Question: I need a way to find what time it will be after the "unknown" amount of time for the ore to be done.
After you start the timer it needs to calculate when to send the local notification.
I need a way so the app can be completely closed and still notify them.
Thanks
This is the error I get when I implement the "" code.

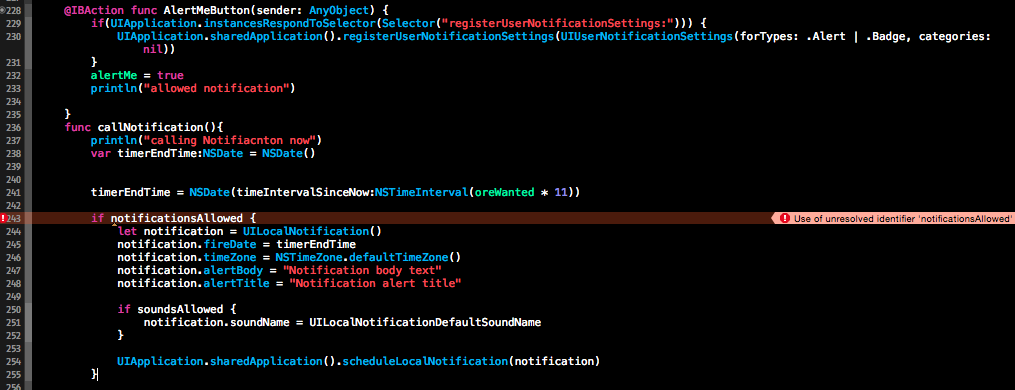
Answer: To calculate the endtime you can use
'''
timerEndTime = NSDate(timeIntervalSinceNow:NSTimeInterval(oreWanted * 11))
'''
So you get a 'NSDate' object. Now you can fire a 'UILocalNotification' at that calculated time:
You need to ask for notification permissions when your app starts up. I have simplified this here with 'notificationsAllowed' and 'soundsAllowed' which are boolean variables in my AppDelegate.
'''
let appDelegate = UIApplication.sharedApplication.delegate as! AppDelegate
if appDelegate.notificationsAllowed {
let notification = UILocalNotification()
notification.fireDate = timerEndTime
notification.timeZone = NSTimeZone.defaultTimeZone()
notification.alertBody = "Notification body text"
notification.alertTitle = "Notification alert title"
if appDelegate.soundsAllowed {
notification.soundName = UILocalNotificationDefaultSoundName
}
UIApplication.sharedApplication().scheduleLocalNotification(notification)
}
'''
---
Register the app for notifications in AppDelegate:
'''
class AppDelegate: UIResponder, UIApplicationDelegate {
var window: UIWindow?
var notificationsAllowed = false
var notificationSoundAllowed = false
func application(application: UIApplication, didFinishLaunchingWithOptions launchOptions: [NSObject: AnyObject]?) -> Bool {
let notificationSettings = UIUserNotificationSettings(forTypes: UIUserNotificationType.Sound | UIUserNotificationType.Alert, categories: nil)
UIApplication.sharedApplication().registerUserNotificationSettings(notificationSettings)
return true
}
func application(application: UIApplication, didRegisterUserNotificationSettings notificationSettings: UIUserNotificationSettings) {
if notificationSettings.types & UIUserNotificationType.Alert != nil {
self.notificationsAllowed = true
}
if notificationSettings.types & UIUserNotificationType.Sound != nil {
self.notificationSoundAllowed = true
}
}
'''